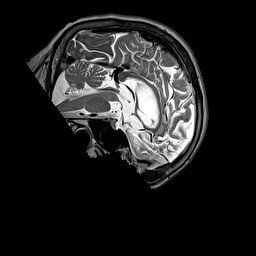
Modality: T2w
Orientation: sagittal
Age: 75
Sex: female
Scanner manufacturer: siemens
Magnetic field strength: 3 T
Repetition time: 3.2 s
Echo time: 0.212 s